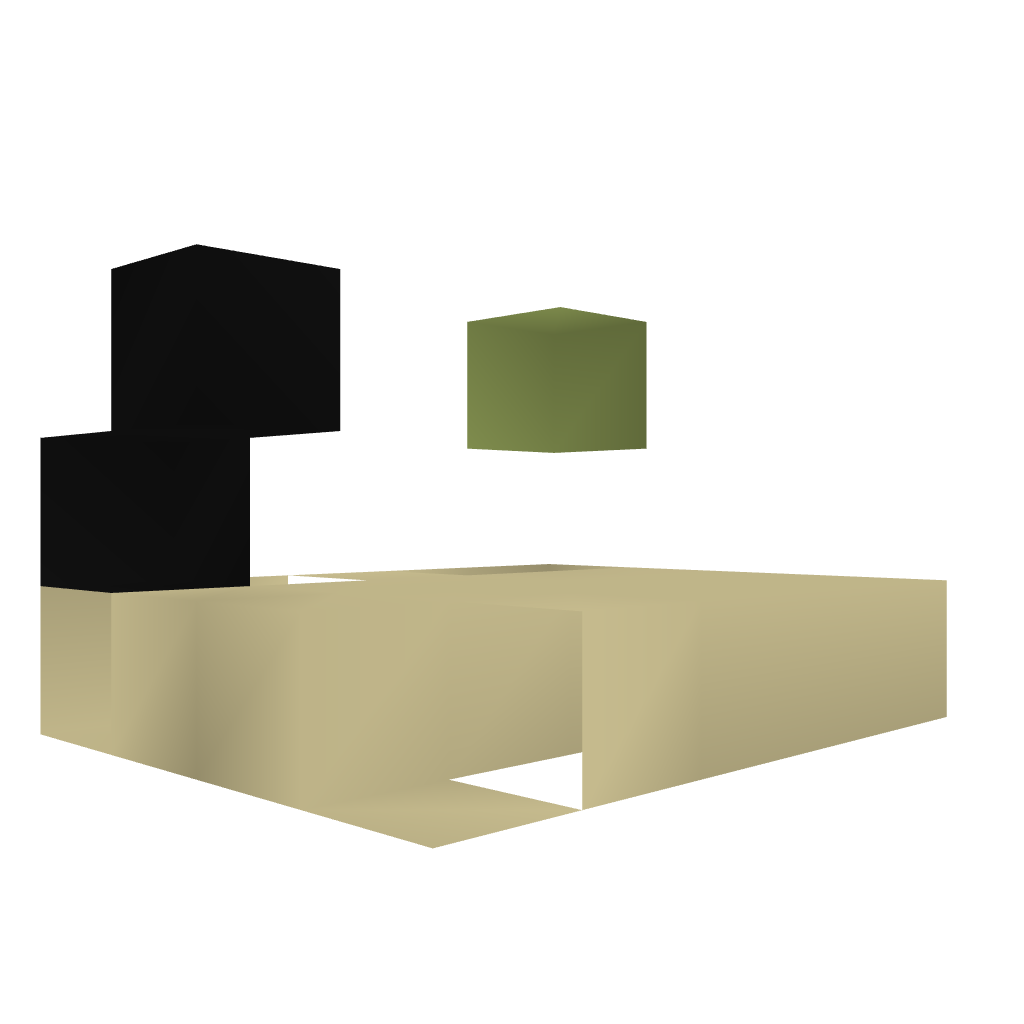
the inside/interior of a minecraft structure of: Fast and minimalistic redstone pulser